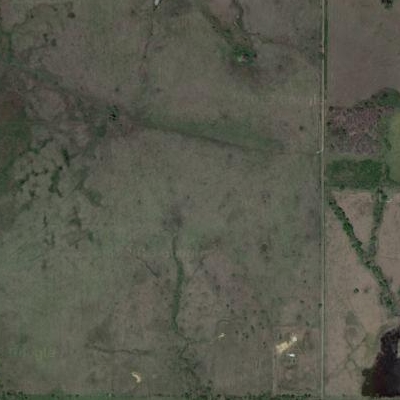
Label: aGrass